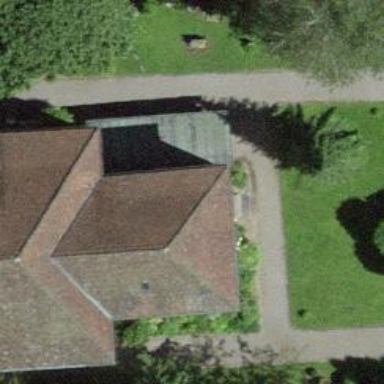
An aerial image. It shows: Brown bench.